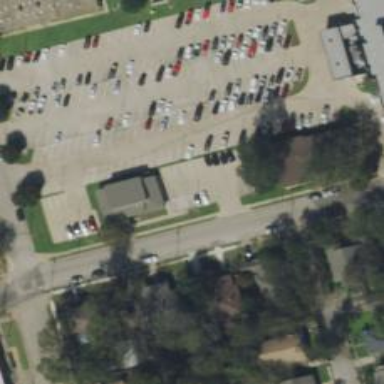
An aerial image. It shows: Parking space is available.